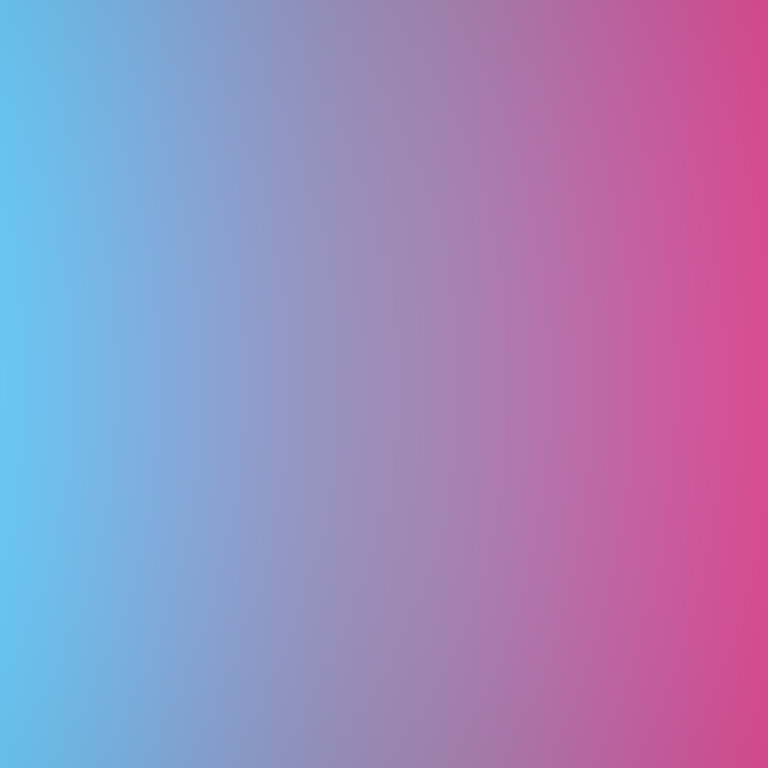
Abstract light effect, smooth gradient from soft blue to gentle pink, calm atmosphere, diffuse light, no room, no furniture, no objects.